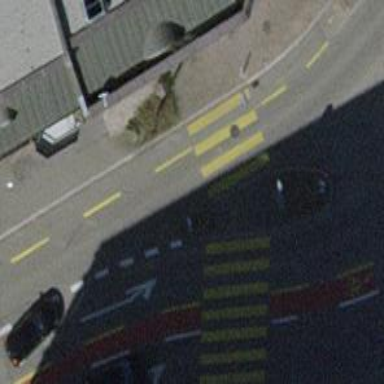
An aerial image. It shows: Kerb barrier.